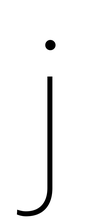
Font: Roboto_Thin